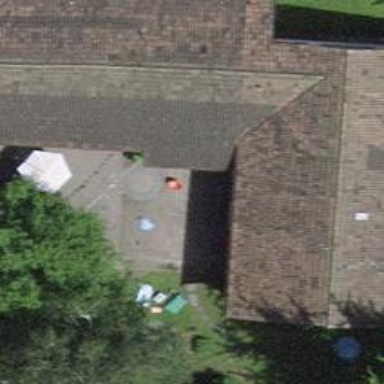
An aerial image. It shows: Kindergarten building.